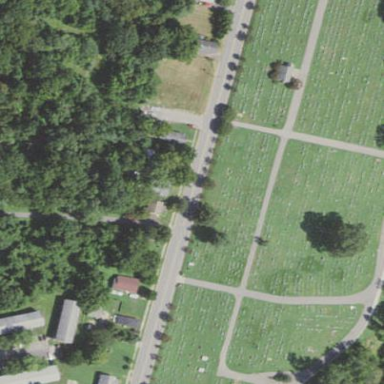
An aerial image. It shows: Graveyard used as cemetery.